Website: crate-barrel
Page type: payment
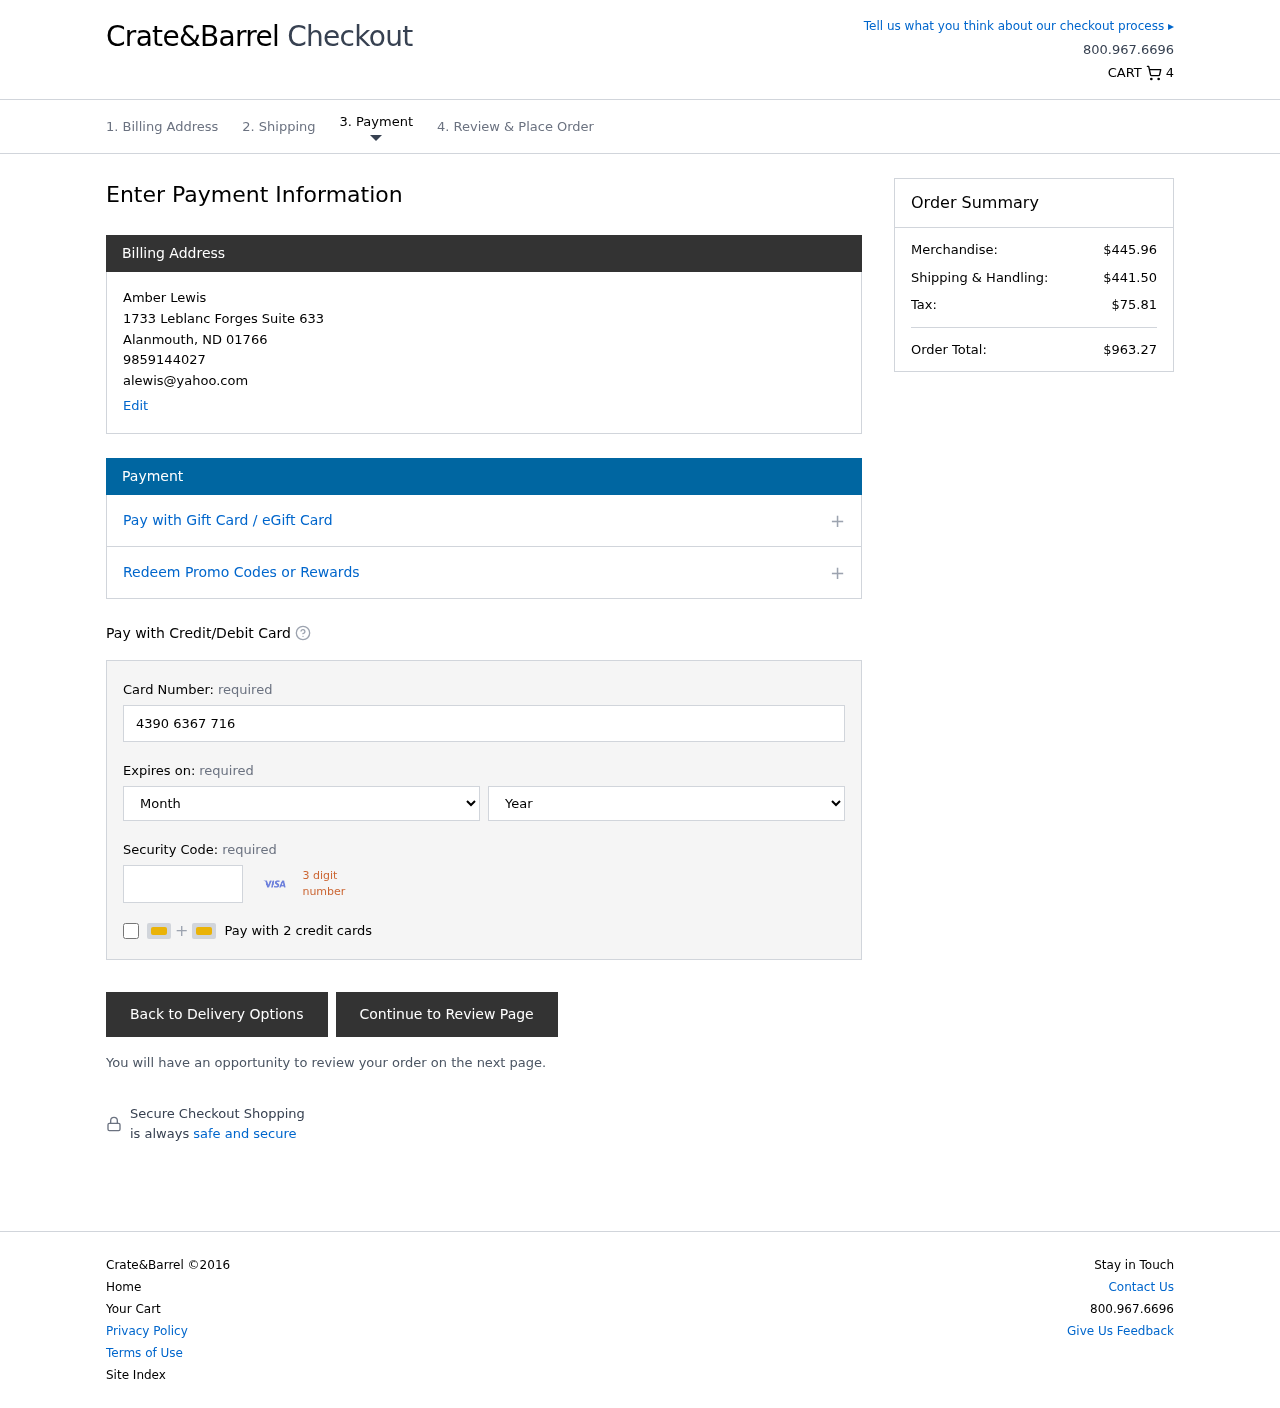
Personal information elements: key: PII_CARD_CVV
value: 107
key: PII_CARD_EXPIRY_MONTH
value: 08
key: PII_CARD_EXPIRY_YEAR
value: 26
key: PII_CARD_NUMBER
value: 4390 6367 7167 6666
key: PII_CITY
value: Alanmouth
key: PII_EMAIL
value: alewis@yahoo.com
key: PII_FULLNAME
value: Amber Lewis
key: PII_PHONE
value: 9859144027
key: PII_POSTCODE
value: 01766
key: PII_STATE_ABBR
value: ND
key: PII_STREET
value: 1733 Leblanc Forges Suite 633
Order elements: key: ORDER_NUM_ITEMS
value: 4
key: ORDER_SUBTOTAL
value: $445.96
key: ORDER_SHIPPING_COST
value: $441.50
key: ORDER_TAX
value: $75.81
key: ORDER_TOTAL
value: $963.27